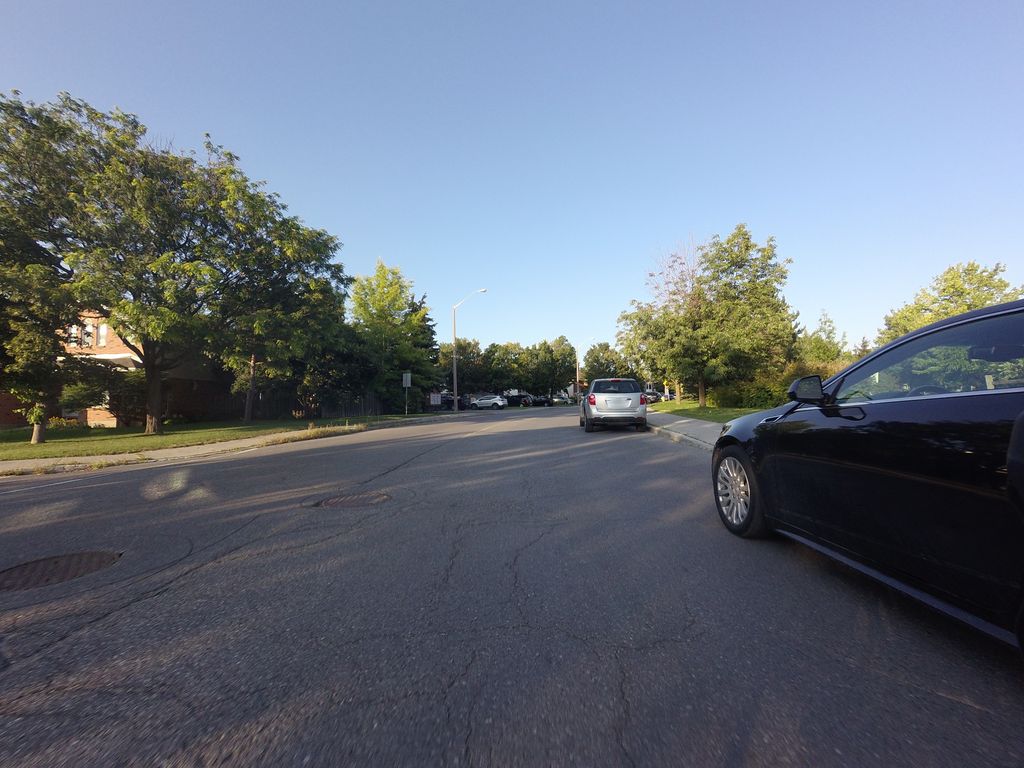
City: ottawa-gatineau